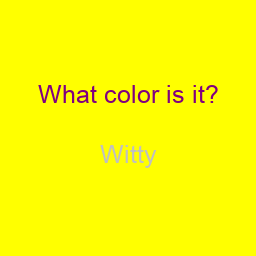
Color: silver
Background color: yellow
Question text color: purple